Interaction volume radius: 10 \u00c5
Interaction volume height: 30 \u00c5
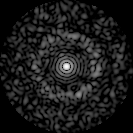
Disorder parameter: 0.8291